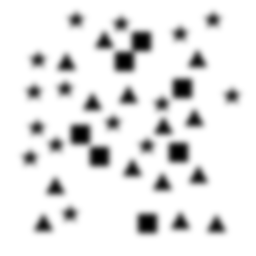
Squares: 7
Triangles: 14
Stars: 15
Total shapes: 36